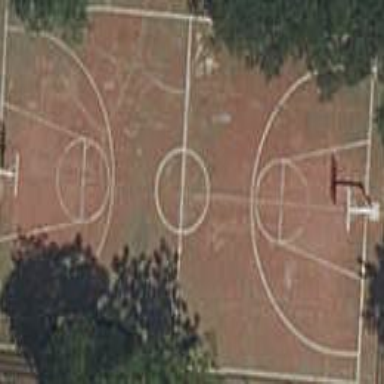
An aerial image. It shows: Basketball court on leisure land pitch.